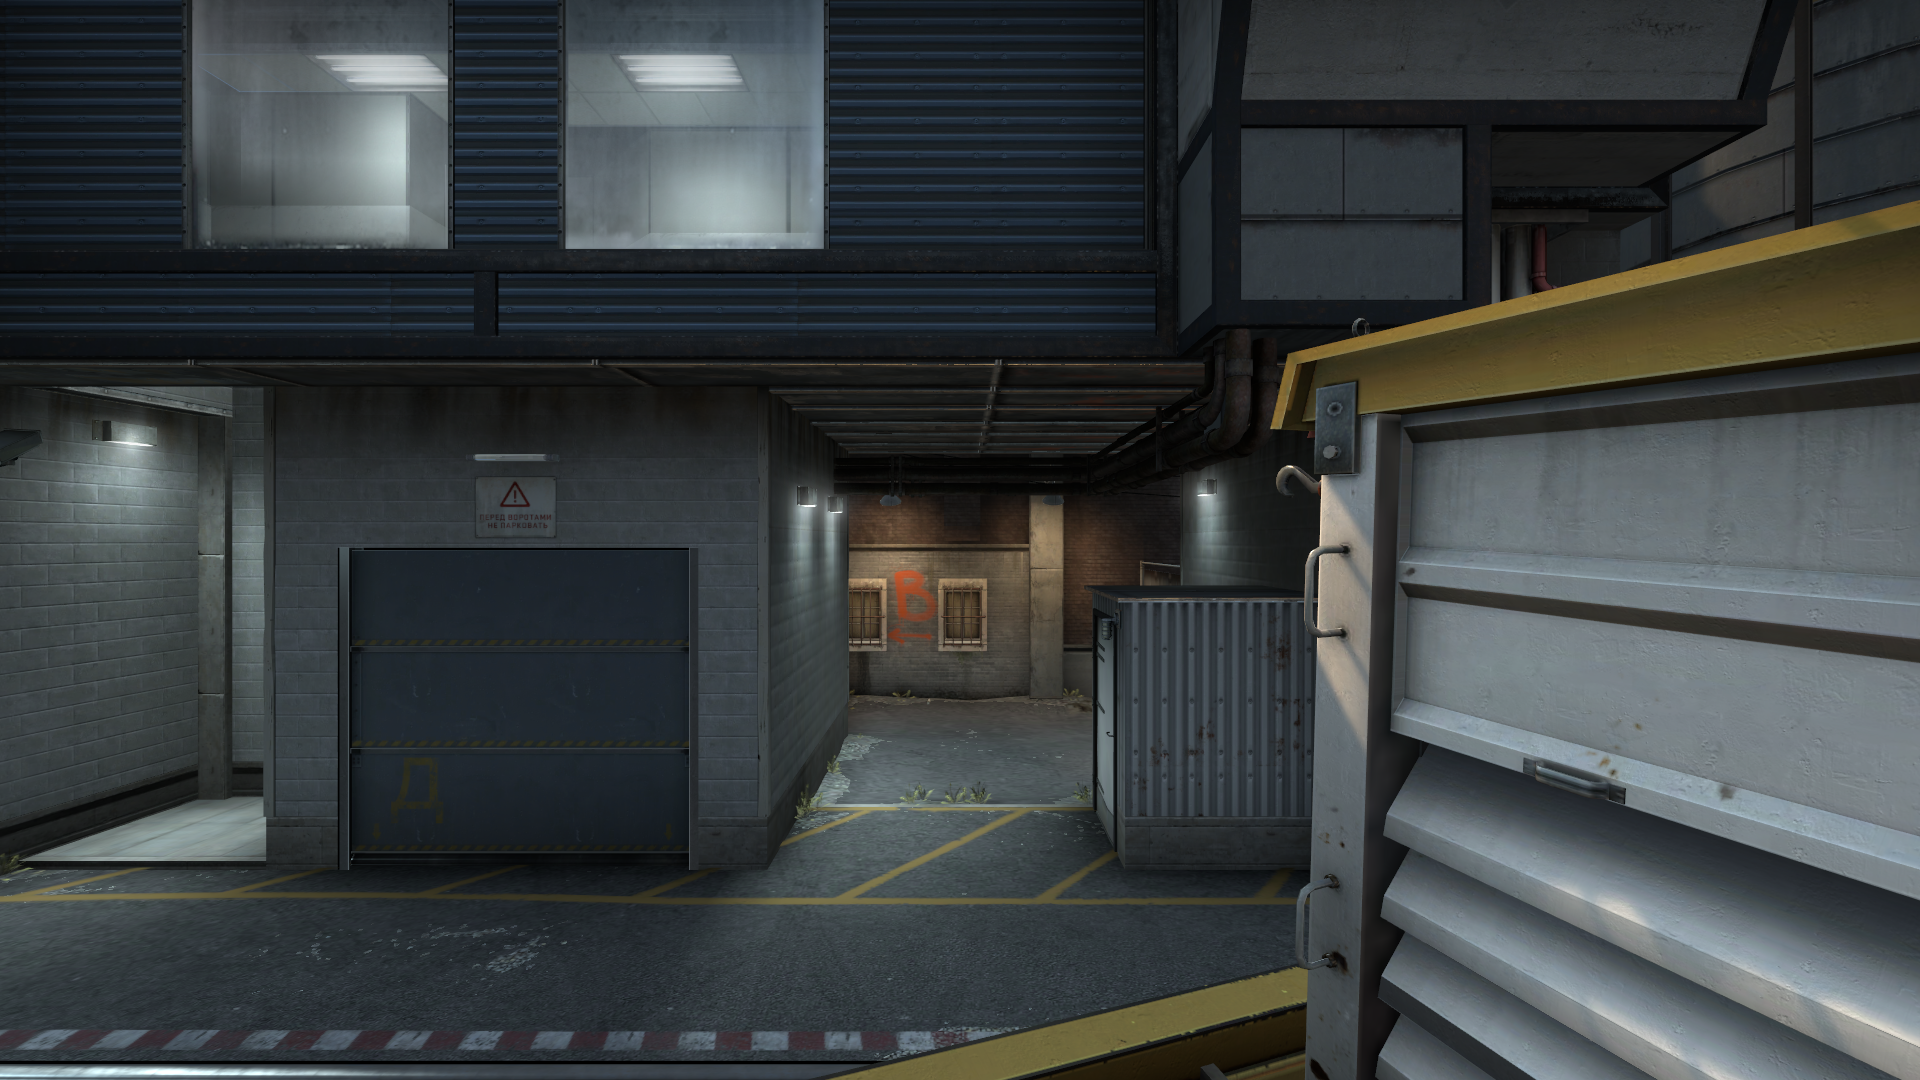
Map: de_train